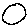
Label: circle